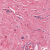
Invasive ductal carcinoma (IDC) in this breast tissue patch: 0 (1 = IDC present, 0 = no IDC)